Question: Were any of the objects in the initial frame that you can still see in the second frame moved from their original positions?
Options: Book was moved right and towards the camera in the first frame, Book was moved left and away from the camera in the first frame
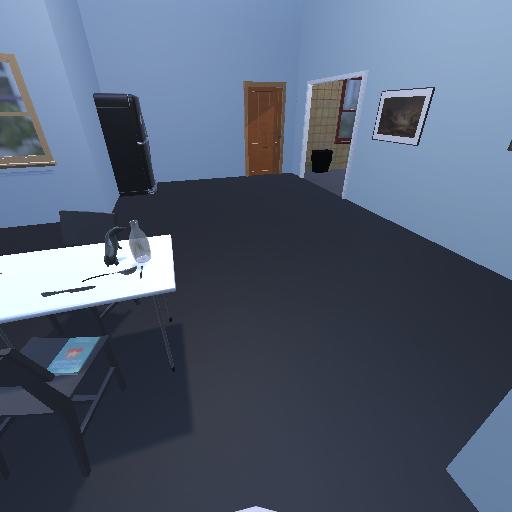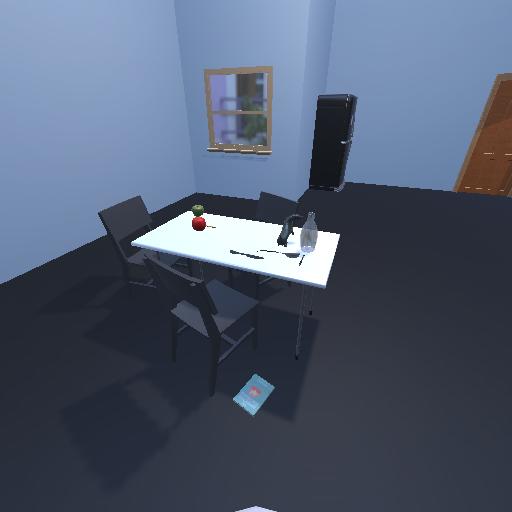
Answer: Book was moved right and towards the camera in the first frame